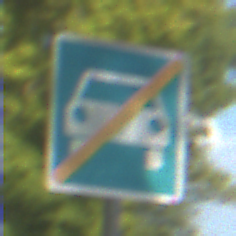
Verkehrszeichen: EndeKraftfahrstrasse
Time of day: MorningAfternoon
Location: Outdoor (Nature)
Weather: PartlyCloudy
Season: NotSpecified
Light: Natural